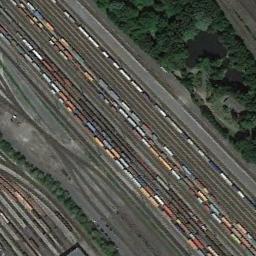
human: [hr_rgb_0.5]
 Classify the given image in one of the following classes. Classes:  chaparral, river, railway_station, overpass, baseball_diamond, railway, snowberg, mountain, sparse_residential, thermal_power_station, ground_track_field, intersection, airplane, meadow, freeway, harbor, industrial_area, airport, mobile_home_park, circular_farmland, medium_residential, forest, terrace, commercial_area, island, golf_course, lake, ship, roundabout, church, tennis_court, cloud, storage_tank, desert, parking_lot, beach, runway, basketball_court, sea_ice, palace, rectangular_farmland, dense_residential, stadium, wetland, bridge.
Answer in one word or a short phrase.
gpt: railway